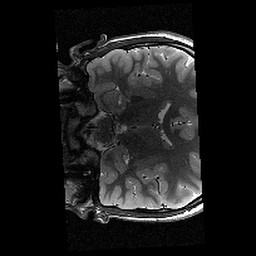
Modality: T2w
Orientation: coronal
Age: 11
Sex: male
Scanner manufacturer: siemens
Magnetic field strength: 3 T
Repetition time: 9.23 s
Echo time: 0.067 s